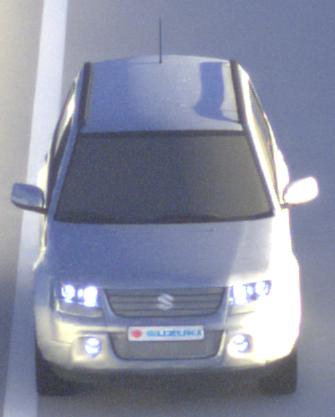
Make: Suzuki
Model: Grand Vitara
Detailed model: Gen. 1 JT
Model produced from: 2009
Model produced until: 2012
Doors: 5
Color: white
Road condition: dry road
Daytime: sunrise or sunset
Contrast: high contrast